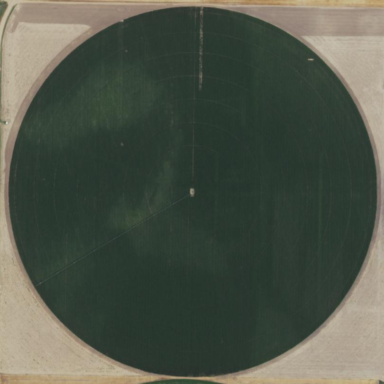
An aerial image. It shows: Farmland with pivot irrigation system.